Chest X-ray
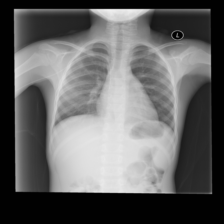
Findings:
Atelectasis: negative
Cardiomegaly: negative
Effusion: negative
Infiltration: negative
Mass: negative
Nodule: negative
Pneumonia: negative
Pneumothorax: negative
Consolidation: negative
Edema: negative
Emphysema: negative
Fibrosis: negative
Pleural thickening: negative
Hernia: negative